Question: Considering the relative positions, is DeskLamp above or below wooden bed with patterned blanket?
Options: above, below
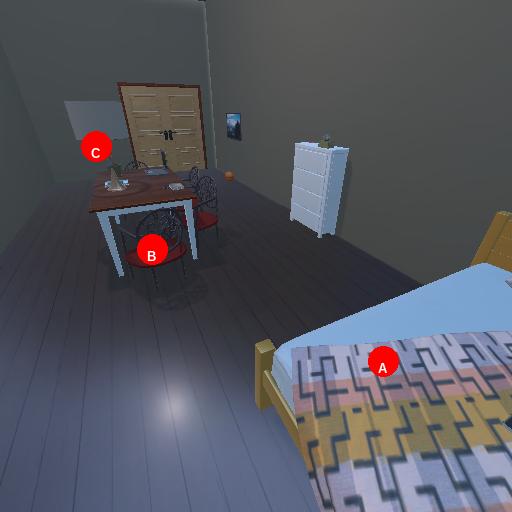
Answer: above